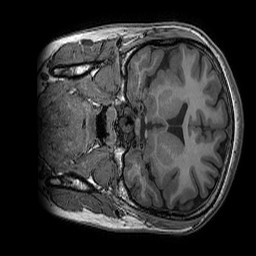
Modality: T1w
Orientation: coronal
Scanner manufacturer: ge
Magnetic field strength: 3 T
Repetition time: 0.008156 s
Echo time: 0.00318 s